Aerial crown-view tile of a tropical tree (Barro Colorado Island, Panama), acquired 20250124:
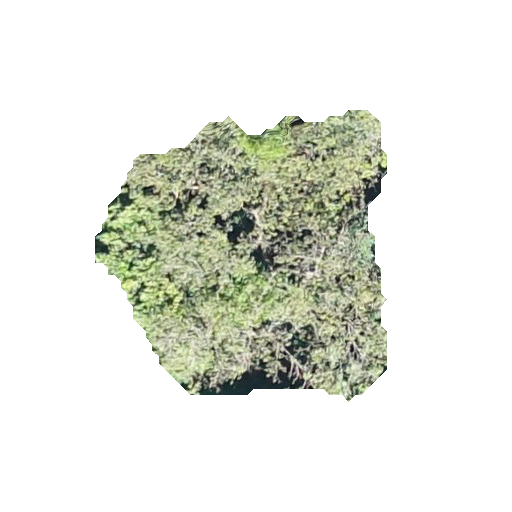
Species: Apeiba membranacea
GBIF accepted scientific name: Apeiba membranacea
Crown area: 96.977 m²